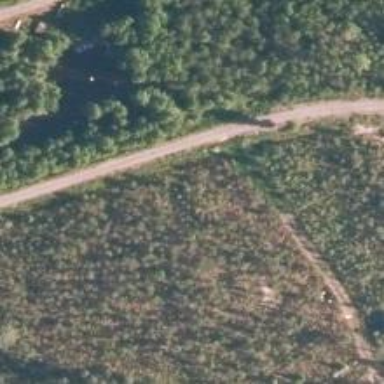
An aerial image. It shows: Well-maintained track road of grade 1.